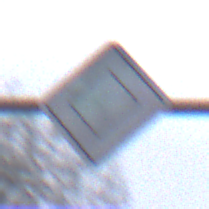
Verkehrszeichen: Vorfahrtsstrasse
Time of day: Midday
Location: Outdoor (Urban)
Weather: Overcast
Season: NotSpecified
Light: Natural